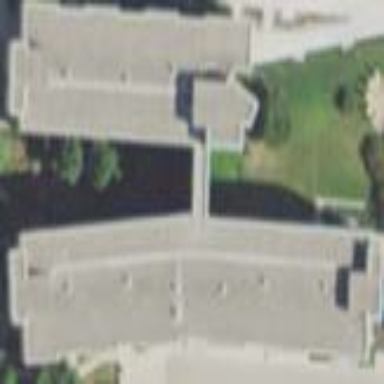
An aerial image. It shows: Dormitory building with tan color.